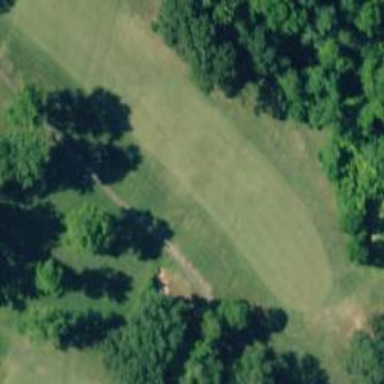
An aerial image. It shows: View of golf hole.